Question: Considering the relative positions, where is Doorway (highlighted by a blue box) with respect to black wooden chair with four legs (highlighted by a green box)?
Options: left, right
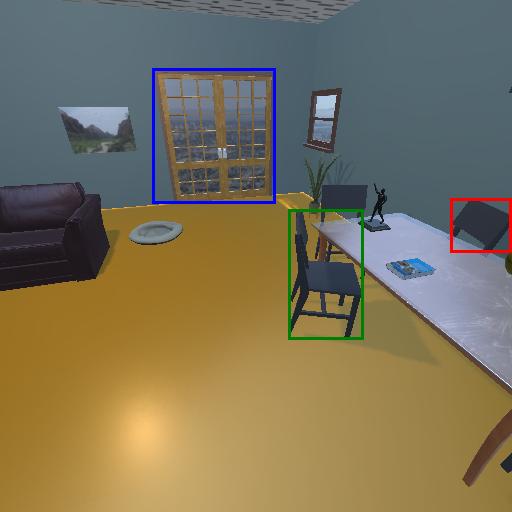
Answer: left